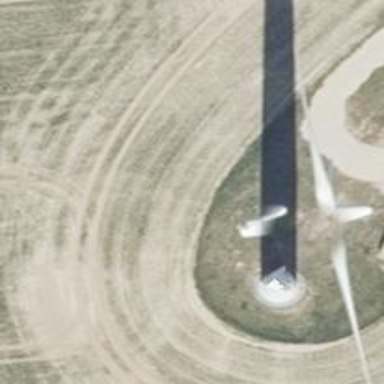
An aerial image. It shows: Wind generator using horizontal axis wind turbines.